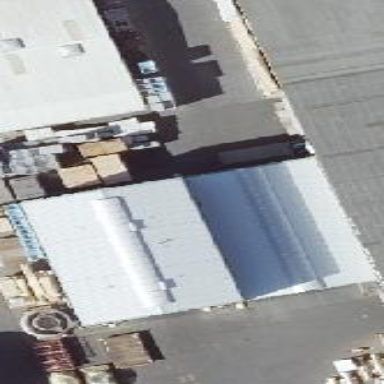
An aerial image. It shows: View of roof of building.